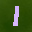
Label: 1